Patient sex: M
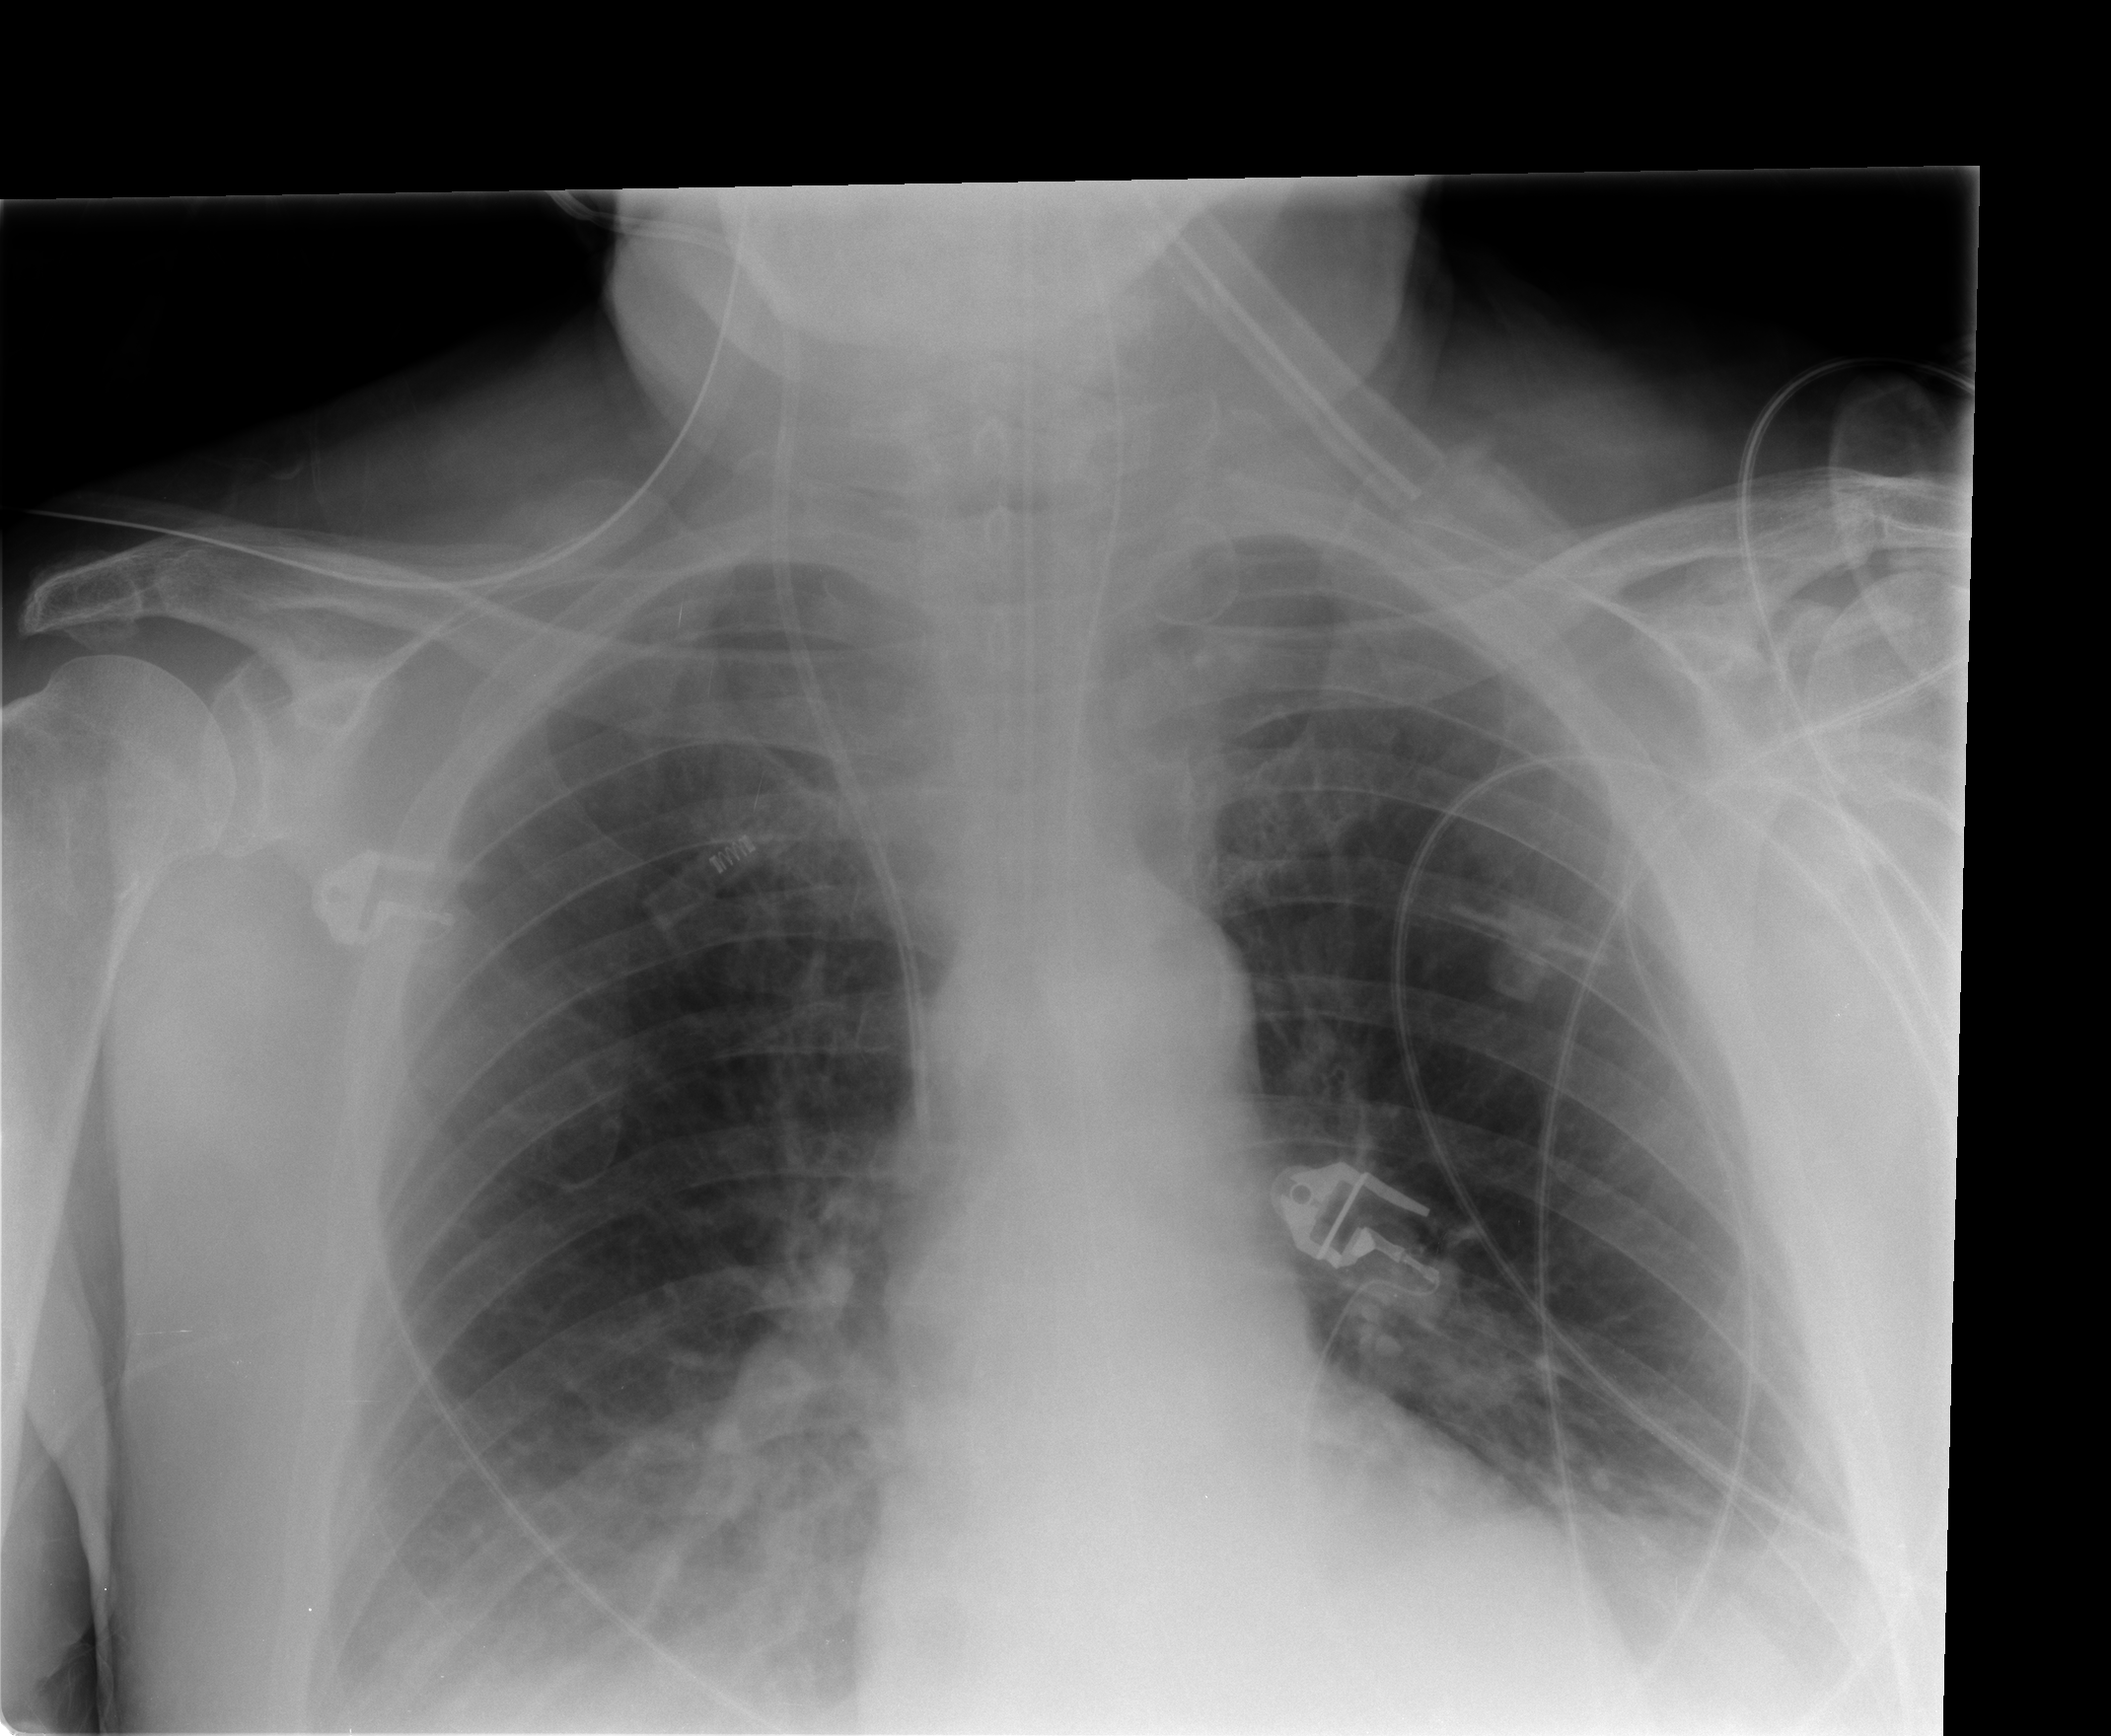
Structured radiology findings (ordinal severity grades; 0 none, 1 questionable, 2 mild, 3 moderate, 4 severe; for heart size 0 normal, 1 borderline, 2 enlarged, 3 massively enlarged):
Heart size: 0
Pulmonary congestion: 0
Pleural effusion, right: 0
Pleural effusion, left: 1
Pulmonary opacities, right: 0
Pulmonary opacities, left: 0
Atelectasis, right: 2
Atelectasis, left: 2